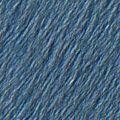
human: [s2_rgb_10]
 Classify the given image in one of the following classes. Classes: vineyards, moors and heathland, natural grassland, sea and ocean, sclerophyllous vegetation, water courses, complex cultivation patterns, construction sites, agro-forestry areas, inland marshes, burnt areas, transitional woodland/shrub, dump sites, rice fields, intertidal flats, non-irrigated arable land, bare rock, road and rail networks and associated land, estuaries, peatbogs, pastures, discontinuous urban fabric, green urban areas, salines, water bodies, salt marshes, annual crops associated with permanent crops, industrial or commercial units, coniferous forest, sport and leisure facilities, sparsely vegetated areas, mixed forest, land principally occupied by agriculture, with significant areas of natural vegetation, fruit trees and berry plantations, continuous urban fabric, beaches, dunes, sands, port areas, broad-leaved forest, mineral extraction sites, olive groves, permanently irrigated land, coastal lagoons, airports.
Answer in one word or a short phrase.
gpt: sea and ocean